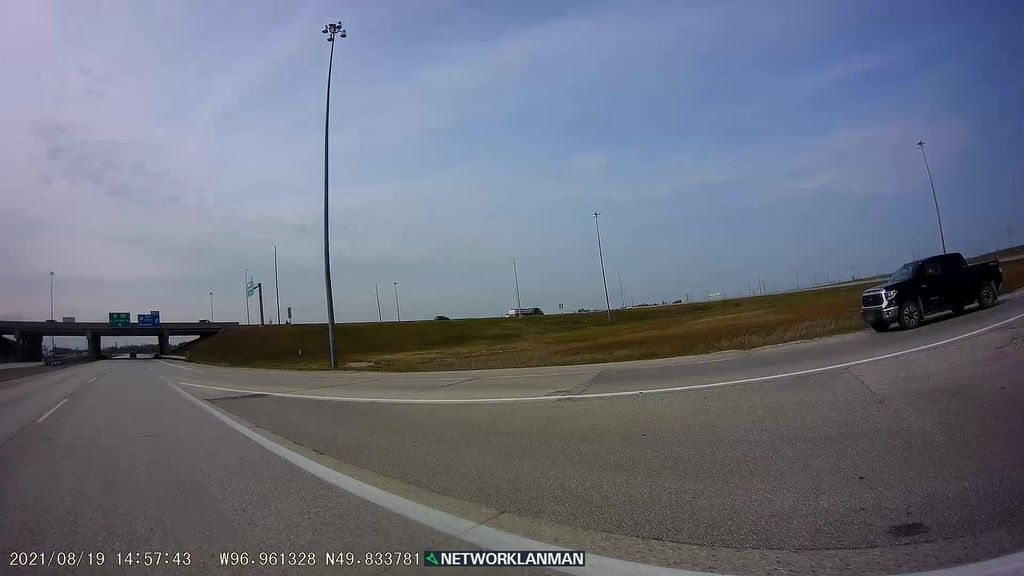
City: winnipeg